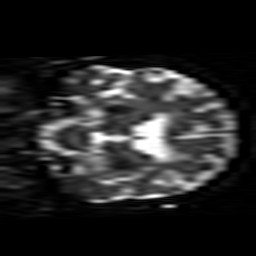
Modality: ADC
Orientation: coronal
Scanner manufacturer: siemens
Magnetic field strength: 1.5 T
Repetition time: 8.1 s
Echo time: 0.119 s